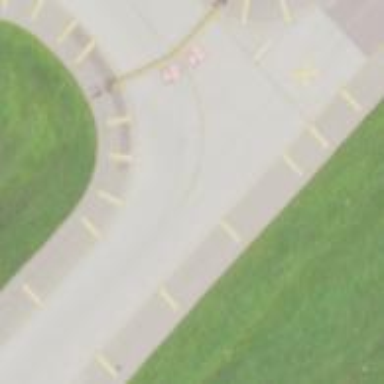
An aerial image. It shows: Image of taxiway at airport.